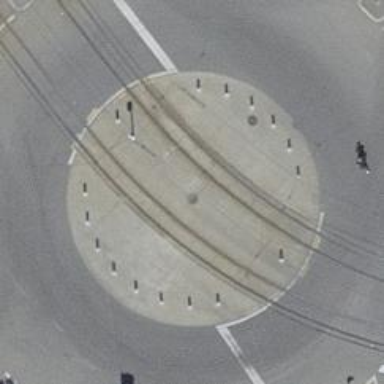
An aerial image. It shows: Secondary road made of asphalt leading to roundabout.